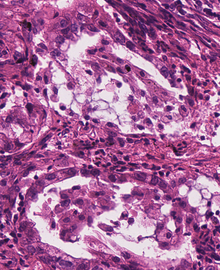
Tumor epithelial tissue: yes
Tumor-associated stroma tissue: yes
Normal tissue: no